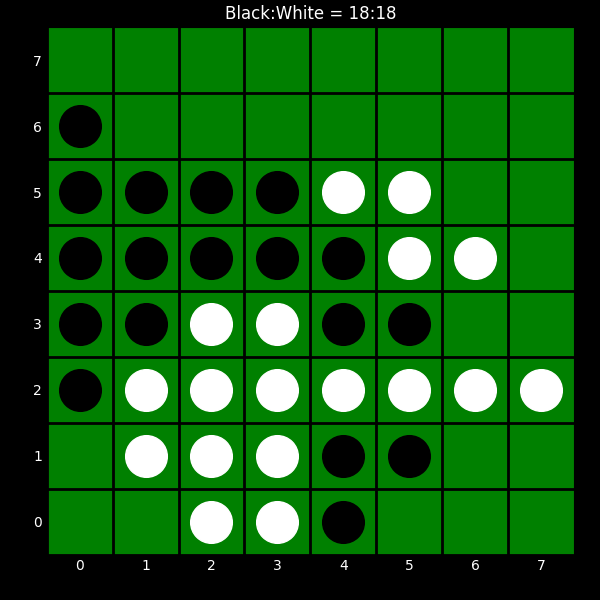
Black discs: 18
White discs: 18